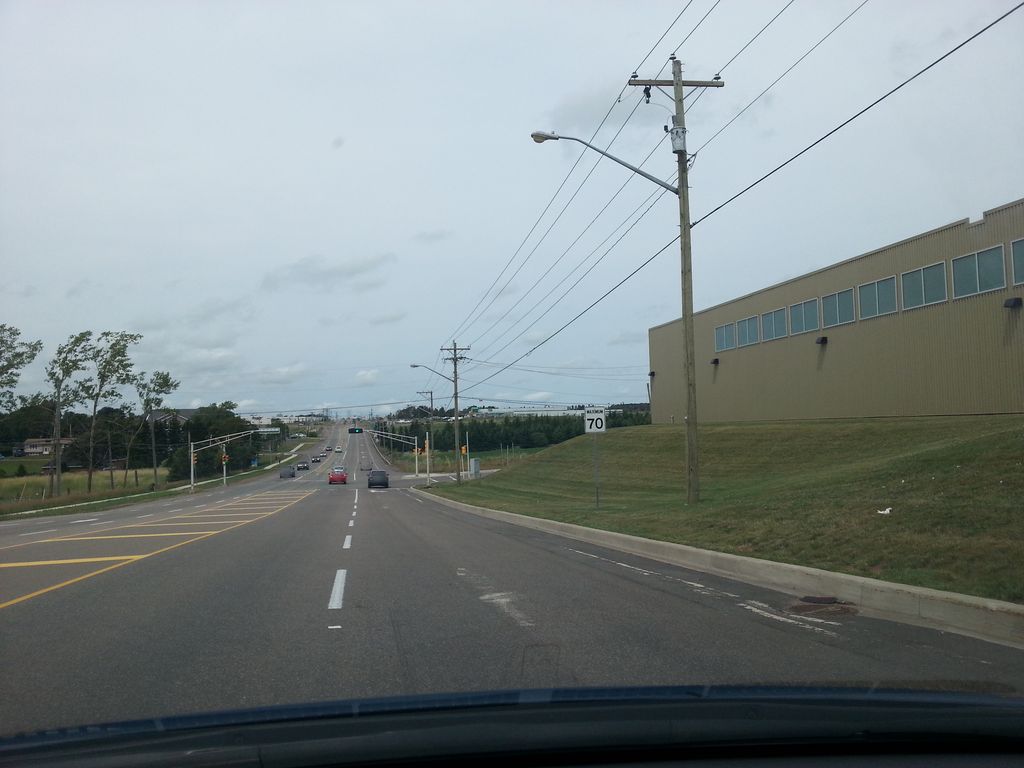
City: charlottetown